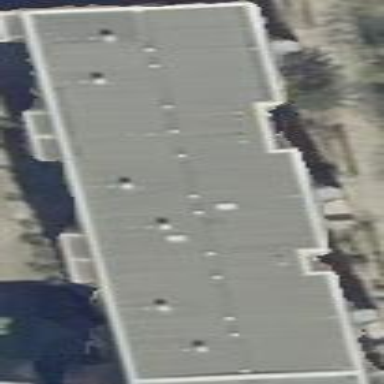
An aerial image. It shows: Apartment building with flat roof.